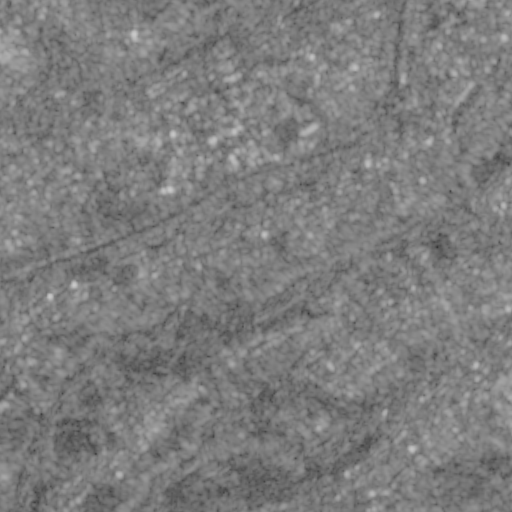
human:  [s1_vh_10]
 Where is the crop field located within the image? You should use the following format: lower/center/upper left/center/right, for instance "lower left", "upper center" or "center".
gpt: The crop field is located in the center left of the image.
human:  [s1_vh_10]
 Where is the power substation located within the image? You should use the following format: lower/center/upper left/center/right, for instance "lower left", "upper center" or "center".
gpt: The power substation is located in the upper center of the image.
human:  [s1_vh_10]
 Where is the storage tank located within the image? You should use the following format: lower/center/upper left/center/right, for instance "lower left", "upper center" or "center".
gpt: The storage tank is located in the center left of the image.
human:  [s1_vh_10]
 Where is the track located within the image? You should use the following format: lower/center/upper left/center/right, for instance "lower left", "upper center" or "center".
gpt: The track is located in the upper right of the image.
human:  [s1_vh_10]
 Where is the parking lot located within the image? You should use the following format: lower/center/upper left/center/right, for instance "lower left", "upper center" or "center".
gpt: There is no parking lot in the image.

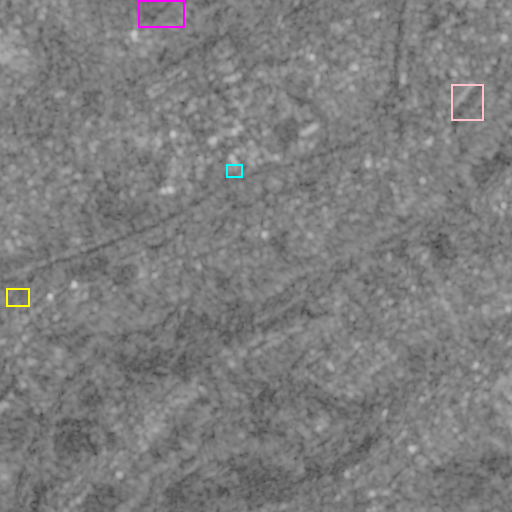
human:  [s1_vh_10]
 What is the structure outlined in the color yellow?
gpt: The structure outlined in yellow is a crop field.
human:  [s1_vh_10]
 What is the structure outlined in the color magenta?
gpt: The structure outlined in magenta is a park.
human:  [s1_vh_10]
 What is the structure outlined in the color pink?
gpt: The structure outlined in pink is a parking lot.
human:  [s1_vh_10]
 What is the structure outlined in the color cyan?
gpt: The structure outlined in cyan is a power substation.
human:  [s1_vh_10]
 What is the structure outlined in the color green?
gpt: There is no green outline.